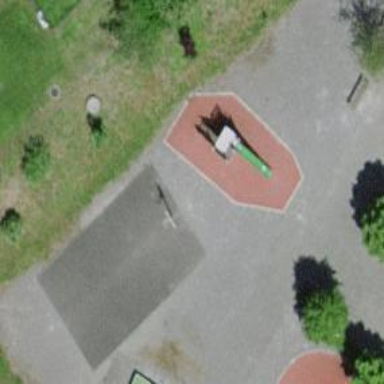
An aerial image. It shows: Playground with slide.